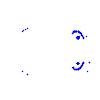
Particle: proton